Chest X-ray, PA view. Patient: 65 years old, sex M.
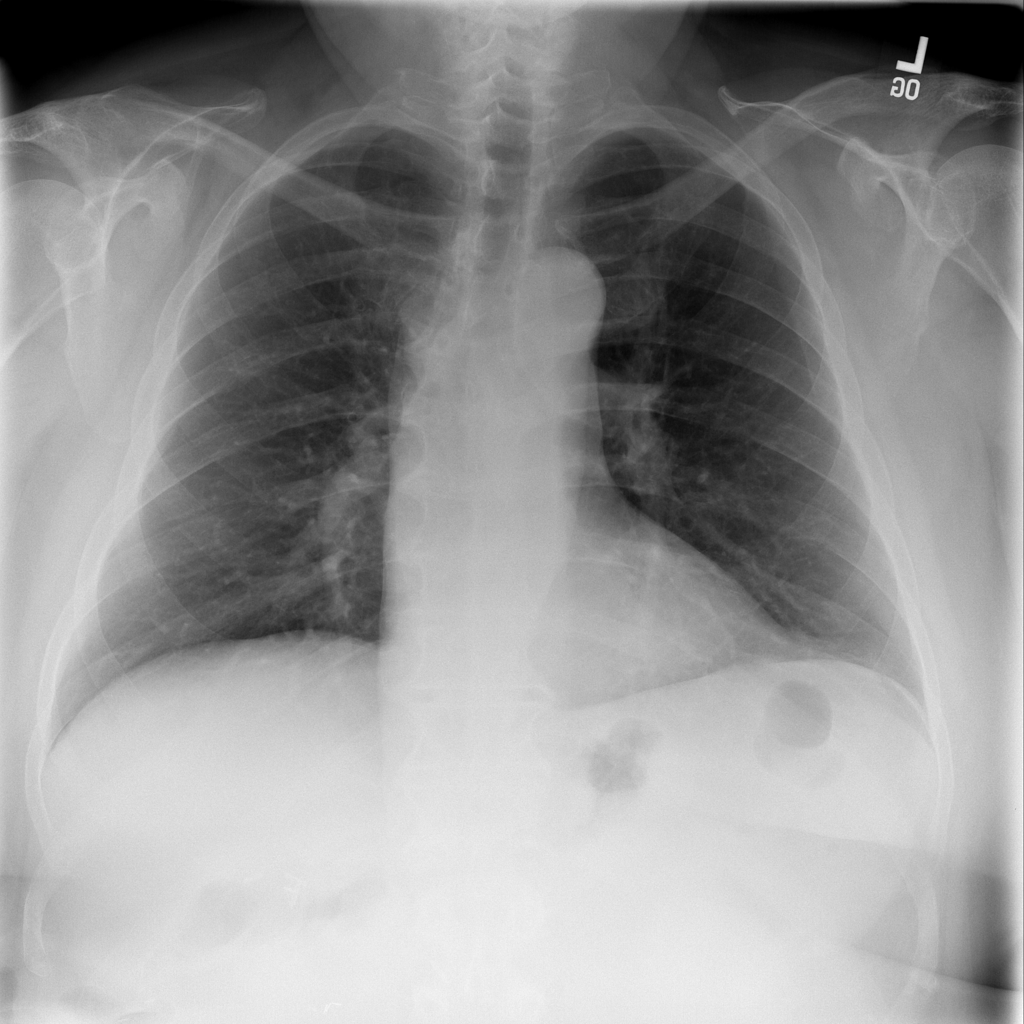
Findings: No Finding